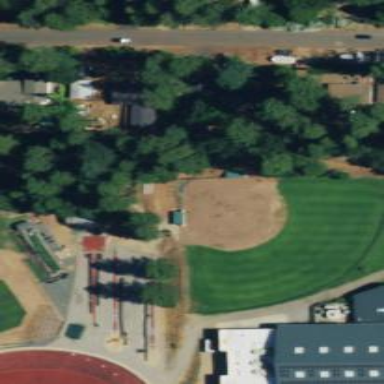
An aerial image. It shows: Softball pitch designated for baseball sports.